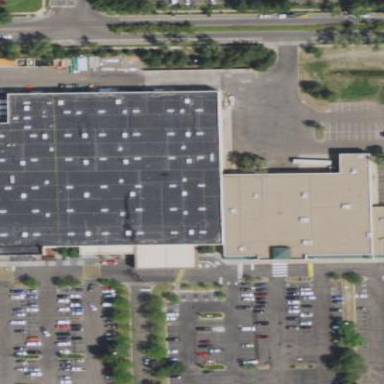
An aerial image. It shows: Retail building.